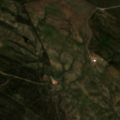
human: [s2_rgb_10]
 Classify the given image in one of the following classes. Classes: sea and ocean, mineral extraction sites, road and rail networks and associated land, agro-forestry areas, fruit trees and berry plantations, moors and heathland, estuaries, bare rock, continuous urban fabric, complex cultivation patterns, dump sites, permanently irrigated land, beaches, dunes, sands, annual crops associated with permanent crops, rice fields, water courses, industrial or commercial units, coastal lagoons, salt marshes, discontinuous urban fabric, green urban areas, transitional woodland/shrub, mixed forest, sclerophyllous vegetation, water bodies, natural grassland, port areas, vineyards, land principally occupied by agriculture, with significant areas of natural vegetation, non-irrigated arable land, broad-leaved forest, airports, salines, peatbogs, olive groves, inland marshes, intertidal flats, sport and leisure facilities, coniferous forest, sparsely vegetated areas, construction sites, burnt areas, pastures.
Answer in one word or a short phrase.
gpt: non-irrigated arable land, land principally occupied by agriculture, with significant areas of natural vegetation, transitional woodland/shrub